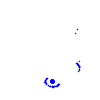
Particle: electron